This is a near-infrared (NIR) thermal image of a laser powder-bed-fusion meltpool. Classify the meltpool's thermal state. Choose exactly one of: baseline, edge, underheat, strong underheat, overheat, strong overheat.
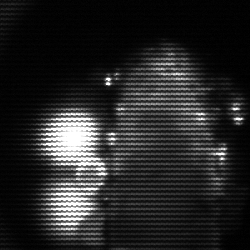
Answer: strong underheat